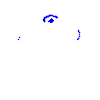
Particle: proton